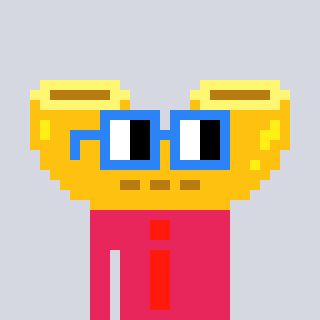
a pixel art character with square blue glasses, a macaroni-shaped head and a redpinkish-colored body on a cool background